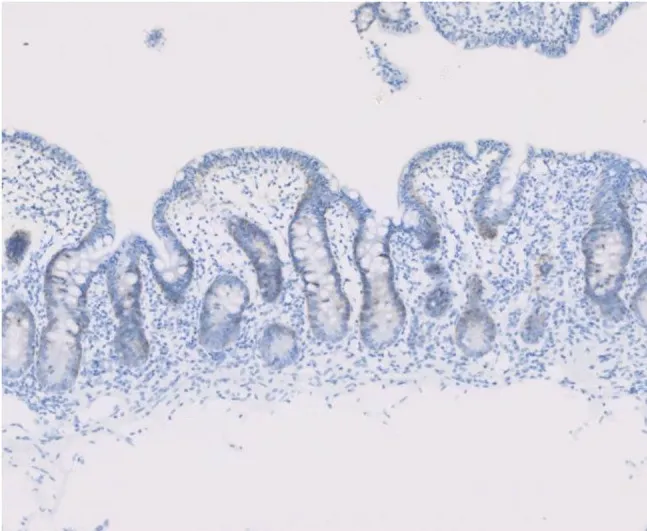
Lack of plasma cells in the lamina propria of the jejunum (CD138 immunohistochemistry).
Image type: pathology (immunostaining)